Question: If i have 2 records into my SOLR indexing with same email address and my keyword search is getting both of them in the result set, how can i display one of them. For example;
Record 1:
'''
<doc>
<id>123</id>
<name>Adil Malik</name>
<email>abc@hotmail.com</email>
<jobtitile>Software Engineer</jobtitle>
</doc>
'''
Record 2:
'''
<doc>
<id>456</id>
<name>Adil Malik</name>
<email>abc@hotmail.com</email>
<jobtitile>Database Developer</jobtitle>
</doc>
'''
If we search with "abc@hotmail.com", it will return both records but i want to display any one of them. How can i query in the SOLR search to display only one record if we have 2 with same email address?
NOTE: i want to keep both records into my SOLR indexing.
---
In reply to @Layke

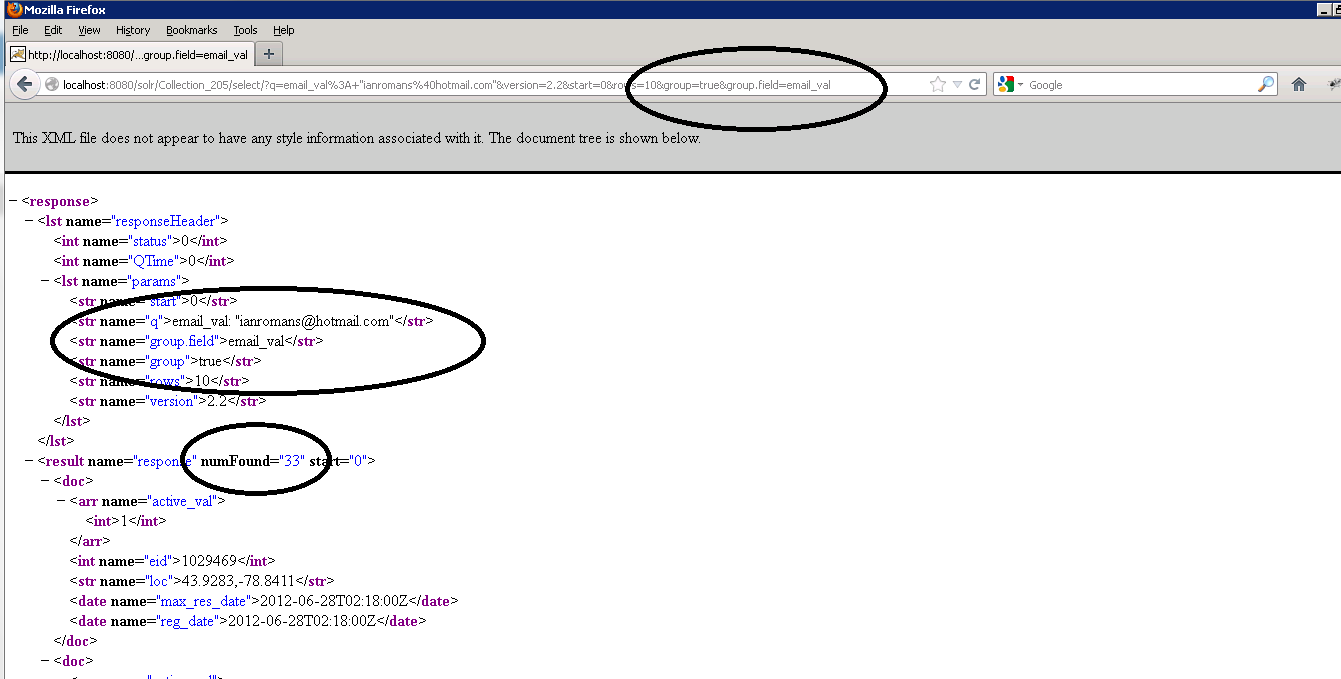
Answer: You should do some reading on <URL>.
To use the FieldCollapsing, you would use your query and have 'group: true , group.field : email'
However, looking at the document examples you provided, I would probably say that you have designed your schema wrong, and what you actually want to do it use Multi Values fields.
Read this question here it might explain/advise how you should have used MVF instead.
<URL>